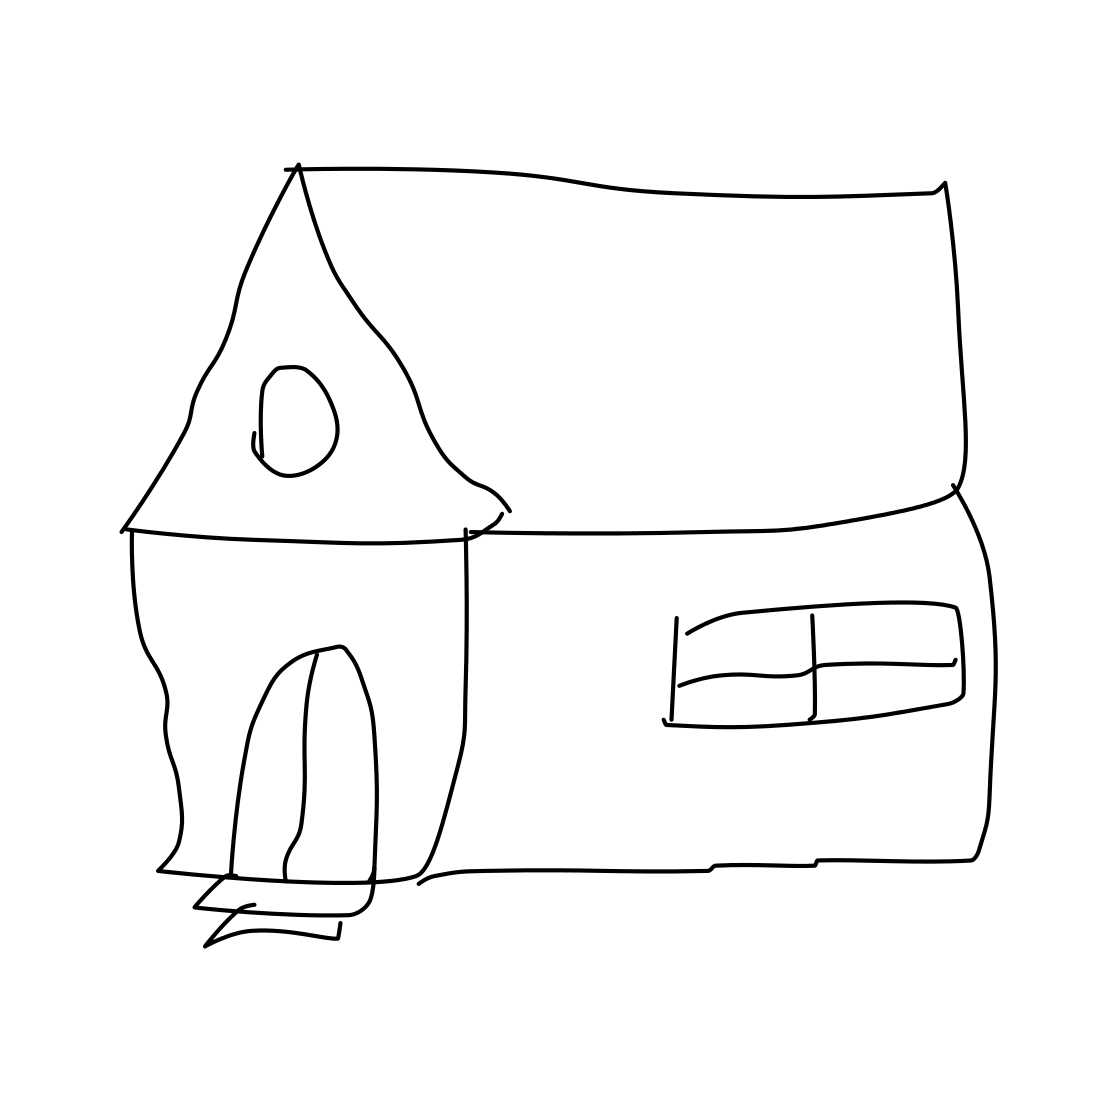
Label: house